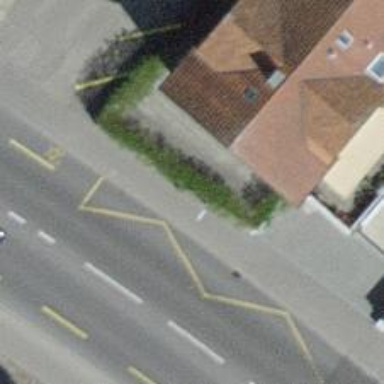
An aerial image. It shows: Bus stop with platform for public transport.